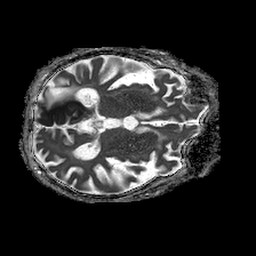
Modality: ADC
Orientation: axial
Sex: female
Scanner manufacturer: philips
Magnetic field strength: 1.5 T
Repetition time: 4.6 s
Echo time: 0.08631 s